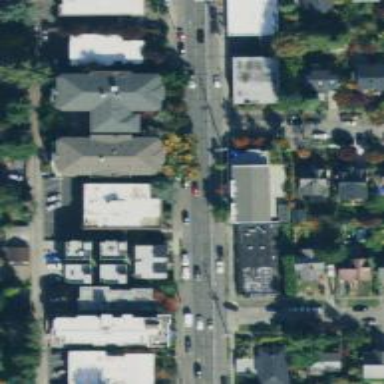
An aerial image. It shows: Residential road with separate sidewalk.